Question: I'm working on image warping. The transformed version of the real coordinates of an image are x and y, and, the polar coordinates of the transformed image are r and theta.
(cylindrical anamorphosis). I have the transformation functions. But Im confused about a certain things. I'm getting the polar coordinates from transformation functions which can easily be converted to cartesian. But how to draw this transformed image? as the new size will be different than the old image size.
: I have the image as shown in the cylinder. I have the transformation function to convert it into the illusion image as shown. As this image's size is different from the original image, how do I ensure that all my points in the main image are being transformed. Moreover the coordinates of those points in transformed image are polar. Can I use openCV to form the new image using the transformed polar coordinates?

REF: <URL>
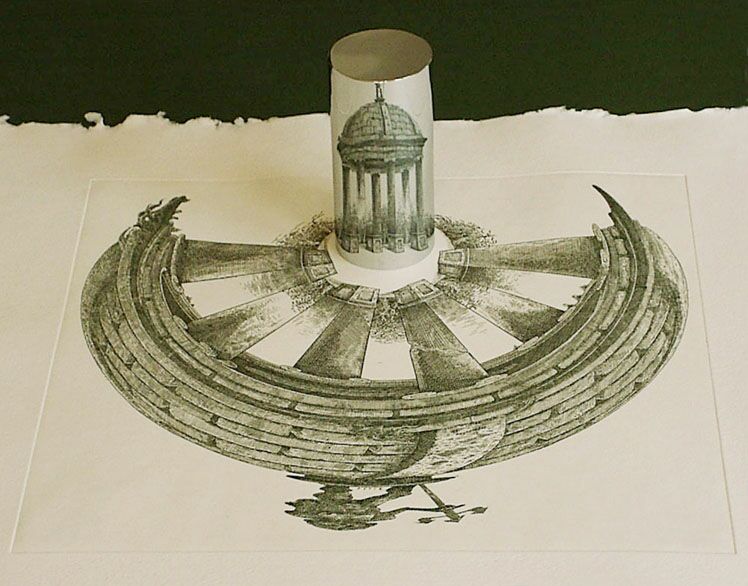
Answer: You have two problems here. In my understanding, the bigger problem arises because you are converting discrete integral coordinates into floating point coordinates. The other problem is that the resulting image's size is larger or smaller than the original image's size. Additionally, the resulting image does not have to be rectangular, so it will have to be either cropped, or filled with black pixels along the corners.
<URL>
'''
I'd suggest you do the following:
'''
>
1. Upscale the original image to have width*2, height*2. Set the new image to black. (cvResize, cvZero)
2. Run over each pixel in the original image. Find the new coordinates of the pixel. Add 1/9 of its value to all 8 neighbors of the new coordinates, and to the new coordinates itself. (CV_IMAGE_ELEM(...) += 1.0/9 * ....)
3. Downscale the new image back to the original width, height.
4. Depending on the result, you may want to use a sharpening routine.
If you want to KEEP some pixels that go out of bounds, that's a different question. Basically you want to find Min and Max of the coordinates you receive, so for example your original image has Min,Max = [0,1024] and your new MinNew,MaxNew = [-200,1200] you make a function
'''
normalize(int &convertedx,int &convertedy)
{
convertedx = MinNewX + (MaxNewX-MinNewX)/(MaxX-MinX) * convertedx;
convertedy = ...;
}
'''